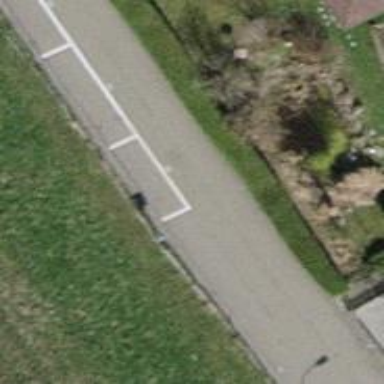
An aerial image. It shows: Residential road with asphalt surface. There is parking lane on the right side.